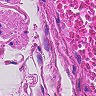
Metastatic tissue present: no